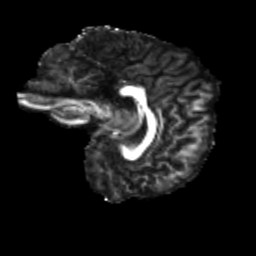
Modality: FA
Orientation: sagittal
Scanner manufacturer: siemens
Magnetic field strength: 3 T
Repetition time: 4 s
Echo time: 0.0594 s